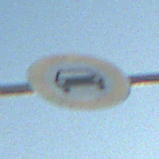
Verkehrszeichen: VerbotKraftwagen
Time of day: SunriseSunset
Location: Outdoor (Beach)
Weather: Clear
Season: NotSpecified
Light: Natural